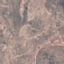
Label: HerbaceousVegetation